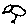
Label: bird